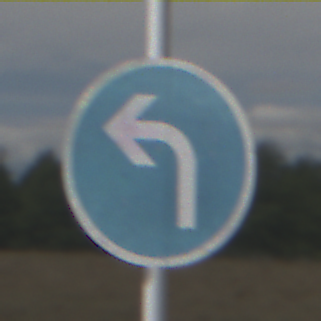
Verkehrszeichen: VorgeschriebeneFahrtrichtungLinks
Umgebung: Outdoor, Nature
Tageszeit: Midday
Wetter: PartlyCloudy
Licht: Natural
Jahreszeit: NotSpecified
Kontrast: MediumContrast